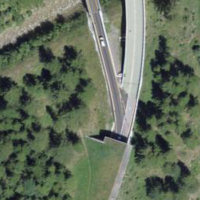
EUNIS habitat code: 23
Species observed at this site:
Erebia alberganus